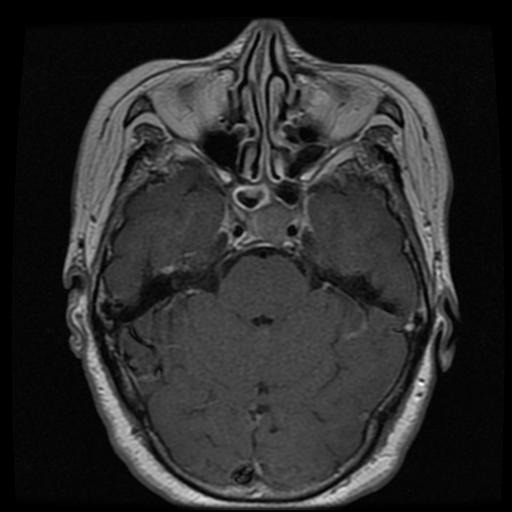
Label: pituitary